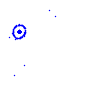
Particle: proton